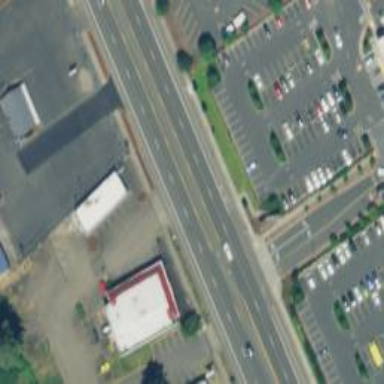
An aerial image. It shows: Primary highway with asphalt surface. There is sidewalk on the left.